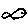
Label: fish